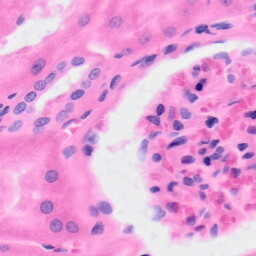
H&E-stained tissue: Kidney